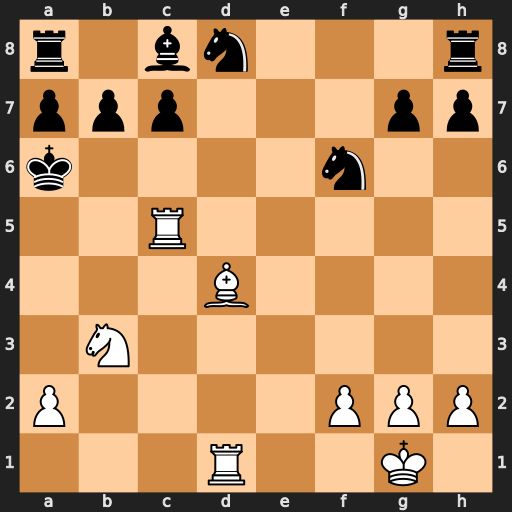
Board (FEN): r1bn3r/ppp3pp/k4n2/2R5/3B4/1N6/P4PPP/3R2K1
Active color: w
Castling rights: -
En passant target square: -
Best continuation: Ra5#